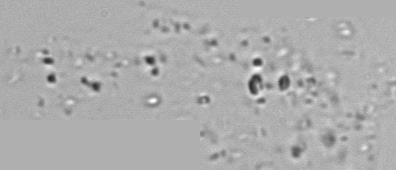
Label: Phaeocystis_debris